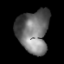
Tissue: lung
Cell type: Epithelial cells
Senescence score: 0.2061
Nuclear area (px): 1340
Mean DAPI intensity: 110.452